Question:
Anyone know how to implement the drag feature on the toolbar to make another view appear? Maybe adding a subview to the toolbar, but I am not sure how I should layer this or handle the drag.
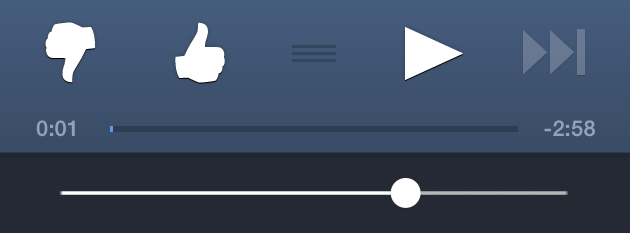
Answer: Do you need Something like <URL> ?
- Here is a sample
these here is my approach to implement this:
- - - -
'''
// add the variables
UIToolbar *myToolBar;
UIView *hiddenView;
BOOL movedUP;
-(void)addToolBar{
[self addBottomMostHiddenView];
UIBarButtonItem *spaceItem = [[UIBarButtonItem alloc] initWithBarButtonSystemItem:UIBarButtonSystemItemFlexibleSpace target:nil action:nil];
[self.navigationController.toolbar setBarStyle:UIBarStyleBlackOpaque];
UIBarButtonItem *one = [[UIBarButtonItem alloc] initWithTitle:@"One Item" style:UIBarButtonItemStylePlain target:self action:nil];
UIBarButtonItem *drag = [[UIBarButtonItem alloc] initWithImage:[UIImage imageNamed:@"icon-drag-64.png"] style:UIBarButtonItemStylePlain target:self action:nil];
drag.enabled = NO;
UIBarButtonItem *two = [[UIBarButtonItem alloc] initWithTitle:@"Two Item" style:UIBarButtonItemStylePlain target:self action:nil];
NSArray *toolbarItems = [NSArray arrayWithObjects:one,spaceItem, drag, spaceItem , two, nil];
myToolBar = [[UIToolbar alloc]initWithFrame:CGRectMake(0, 430, self.view.frame.size.width, 80)];
myToolBar.tintColor = [UIColor whiteColor];
myToolBar.barTintColor = [UIColor colorWithRed:53.0/255.0 green:70.0/255.0 blue:103.00/255.00 alpha:1];
[self.view addSubview:myToolBar];
[myToolBar setItems:toolbarItems animated:YES];
UISwipeGestureRecognizer *upGesture = [[UISwipeGestureRecognizer alloc]initWithTarget:self action:@selector(dragMe:)];
upGesture.direction = UISwipeGestureRecognizerDirectionUp;
[myToolBar addGestureRecognizer:upGesture];
UISwipeGestureRecognizer *downGesture = [[UISwipeGestureRecognizer alloc]initWithTarget:self action:@selector(dragMe:)];
downGesture.direction = UISwipeGestureRecognizerDirectionDown;
[myToolBar addGestureRecognizer:downGesture];
}
-(void)addBottomMostHiddenView{
hiddenView = [[UIView alloc]initWithFrame:CGRectMake(0, 510, self.view.frame.size.width, 40)];
UIImageView *image = [[UIImageView alloc]initWithImage:[UIImage imageNamed:@"iconProgress.png"]];
[hiddenView addSubview:image];
[hiddenView setBackgroundColor:[UIColor colorWithWhite:0.2 alpha:0.8]];
[self.view addSubview:hiddenView];
}
-(void)dragMe:(UISwipeGestureRecognizer *)gesture {
[UIView animateWithDuration:0.5 animations:^{
if(gesture.direction == UISwipeGestureRecognizerDirectionDown) {
if(movedUP) {
myToolBar.frame = CGRectMake(0, 430, self.view.frame.size.width, 80);
hiddenView.frame = CGRectMake(0, 510, self.view.frame.size.width, 80);
movedUP = NO;
}
}else if(gesture.direction == UISwipeGestureRecognizerDirectionUp) {
if(!movedUP) {
myToolBar.frame = CGRectMake(0, 390, self.view.frame.size.width, 80);
hiddenView.frame = CGRectMake(0, 470, self.view.frame.size.width, 80);
movedUP = YES;
}
}
}];
}
'''
Hope that helps you.